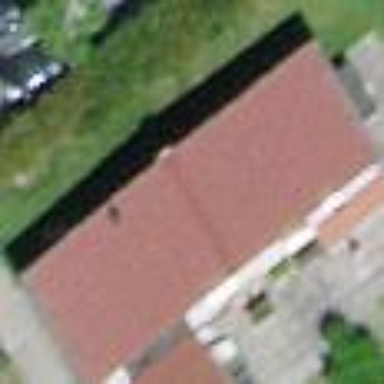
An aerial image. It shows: Simple and straightforward house.